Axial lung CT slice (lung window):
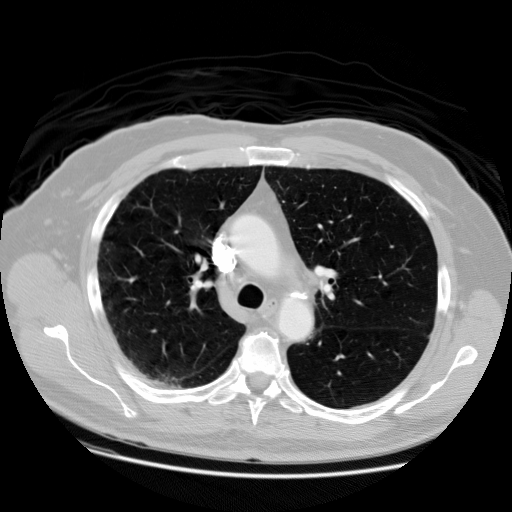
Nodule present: no